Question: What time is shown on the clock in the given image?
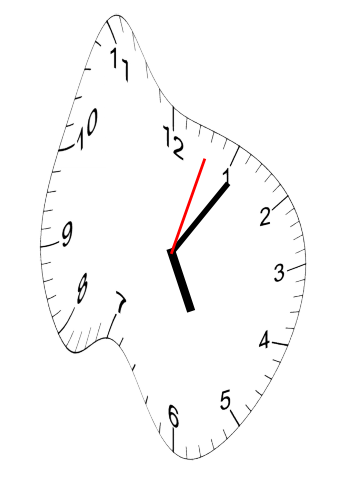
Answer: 05:06:03